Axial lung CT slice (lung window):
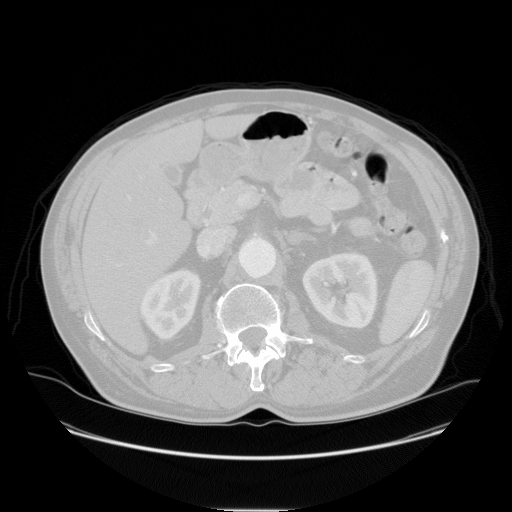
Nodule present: no